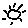
Label: sun